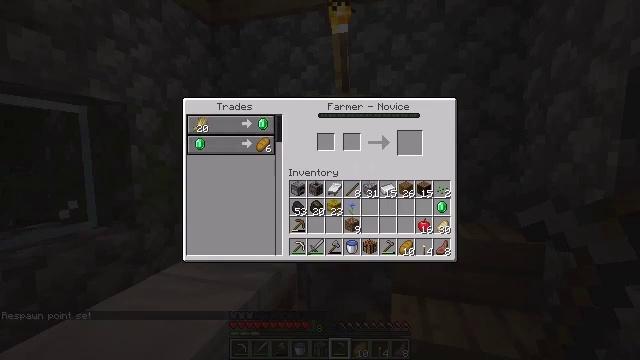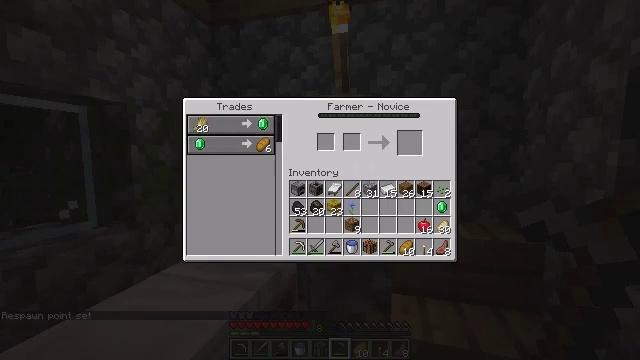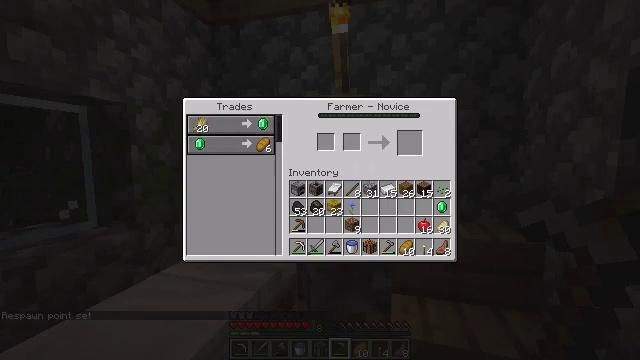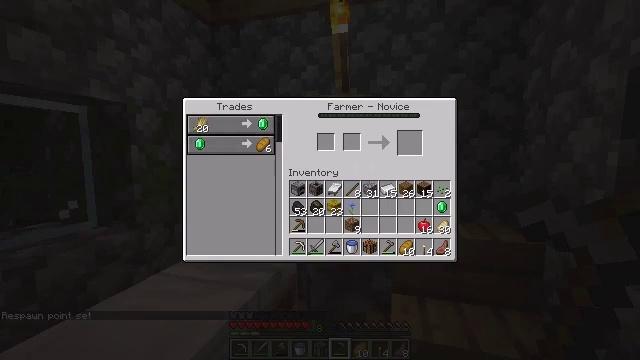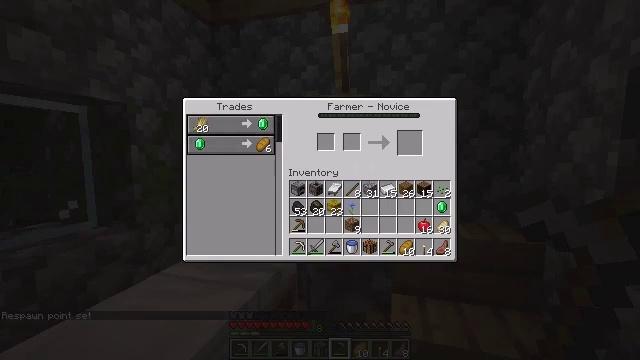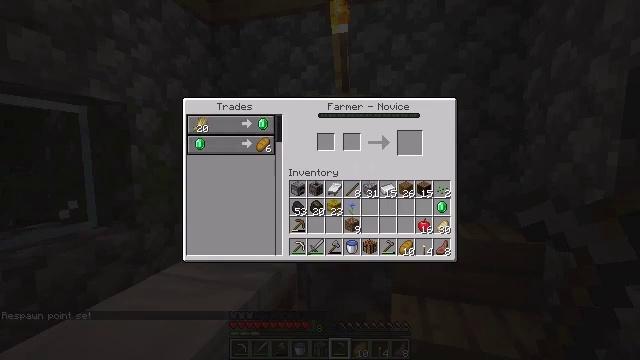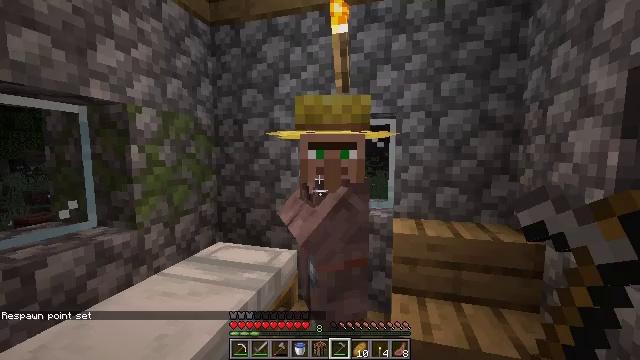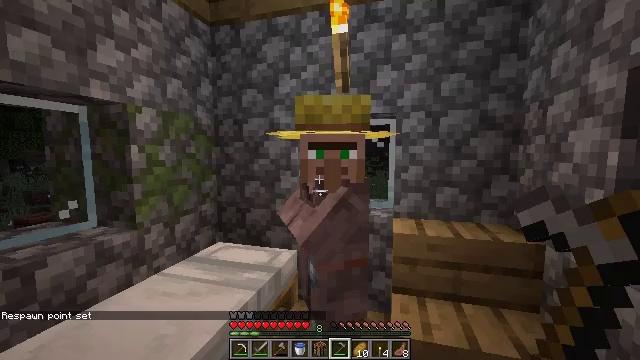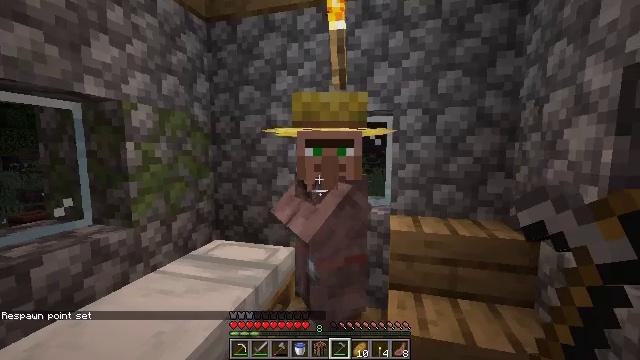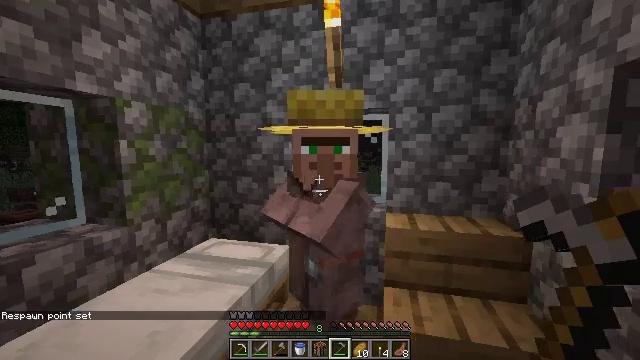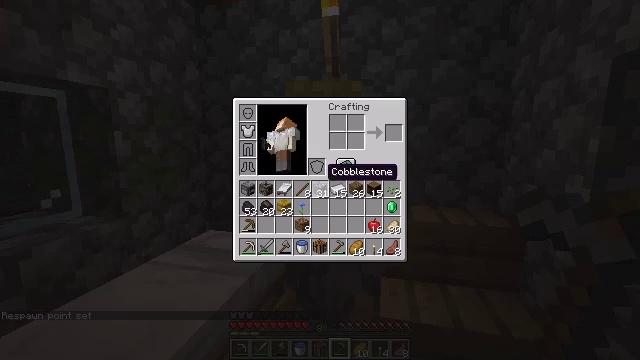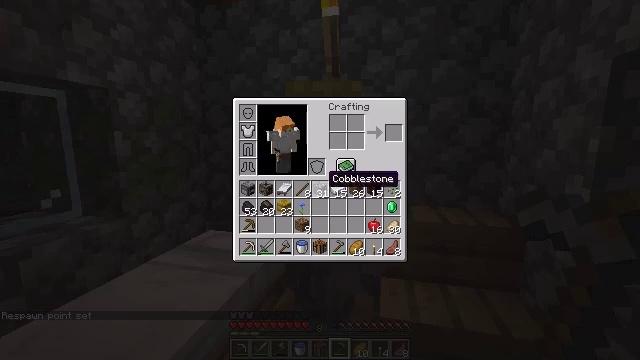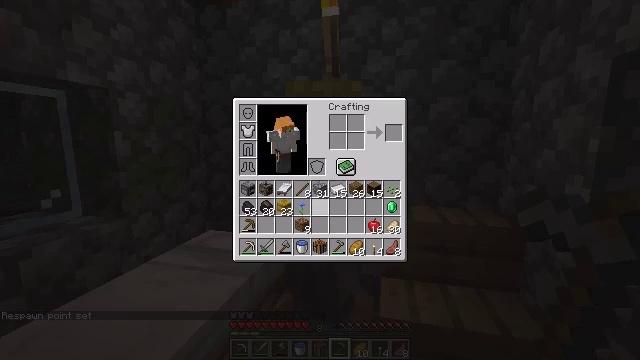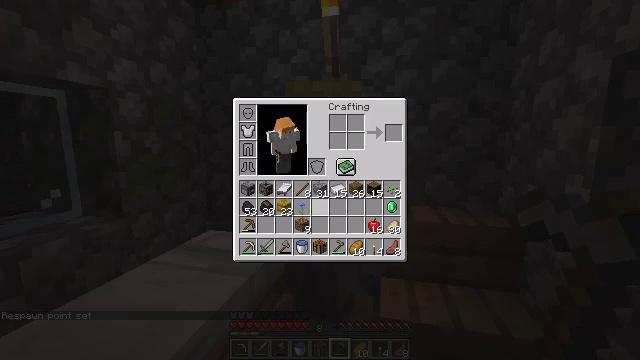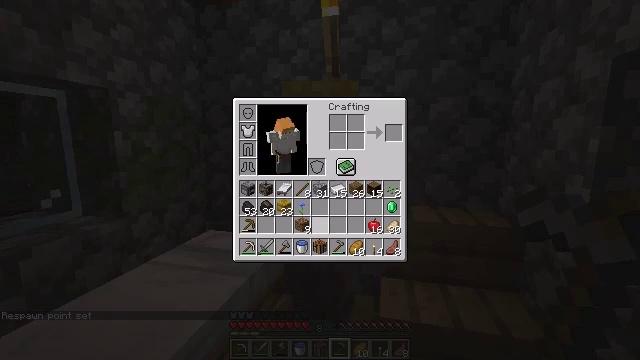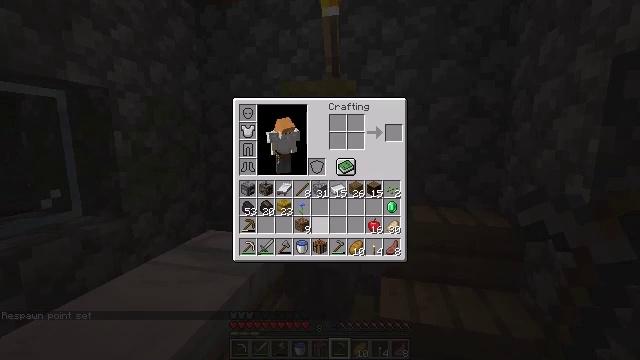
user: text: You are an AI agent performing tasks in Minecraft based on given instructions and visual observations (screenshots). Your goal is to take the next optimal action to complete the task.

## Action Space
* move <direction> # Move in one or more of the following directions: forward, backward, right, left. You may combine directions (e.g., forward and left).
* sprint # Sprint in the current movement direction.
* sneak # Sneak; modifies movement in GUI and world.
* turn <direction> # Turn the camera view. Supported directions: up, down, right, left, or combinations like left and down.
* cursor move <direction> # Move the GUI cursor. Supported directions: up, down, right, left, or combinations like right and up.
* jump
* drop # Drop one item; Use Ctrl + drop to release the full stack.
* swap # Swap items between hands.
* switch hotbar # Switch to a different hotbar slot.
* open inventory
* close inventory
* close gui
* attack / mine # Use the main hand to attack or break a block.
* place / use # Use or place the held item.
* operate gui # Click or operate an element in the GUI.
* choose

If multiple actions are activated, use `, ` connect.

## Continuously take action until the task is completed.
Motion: motion action
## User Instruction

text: Use the crafting grid to craft wheat.
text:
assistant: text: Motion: cursor move down
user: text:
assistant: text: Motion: no_op
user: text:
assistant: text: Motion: no_op
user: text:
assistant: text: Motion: no_op
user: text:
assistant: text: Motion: no_op
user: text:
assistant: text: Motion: no_op
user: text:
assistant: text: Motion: close gui
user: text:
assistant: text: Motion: no_op
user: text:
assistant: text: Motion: no_op
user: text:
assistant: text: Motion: turn down, open inventory
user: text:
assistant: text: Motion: cursor move down, open inventory
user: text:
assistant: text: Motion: cursor move down, open inventory
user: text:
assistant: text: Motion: cursor move down
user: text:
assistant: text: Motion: no_op
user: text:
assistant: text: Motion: no_op
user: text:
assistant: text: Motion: no_op
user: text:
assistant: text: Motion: no_op
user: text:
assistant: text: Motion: cursor move left
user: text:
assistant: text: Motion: cursor move left
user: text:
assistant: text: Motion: cursor move left
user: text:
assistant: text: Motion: no_op
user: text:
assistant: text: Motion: no_op
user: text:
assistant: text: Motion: no_op
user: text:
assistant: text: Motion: operate gui
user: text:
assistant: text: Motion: operate gui
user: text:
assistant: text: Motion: cursor move right and up
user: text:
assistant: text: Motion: cursor move right and up
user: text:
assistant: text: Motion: cursor move up
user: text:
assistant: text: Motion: no_op
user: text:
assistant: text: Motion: no_op